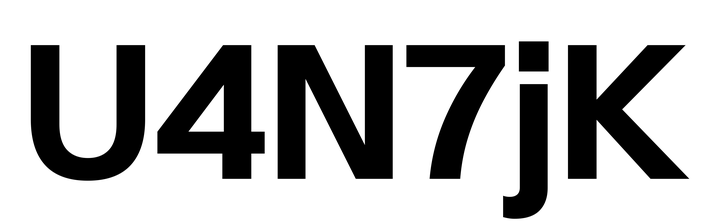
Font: InstrumentSans_Bold